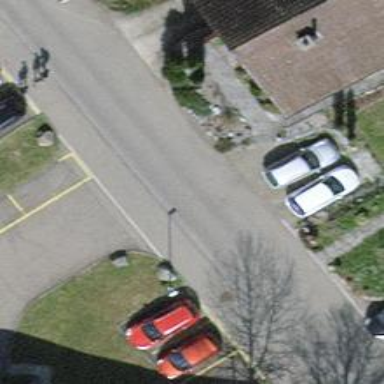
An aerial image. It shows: Asphalt sidewalk along the footway.